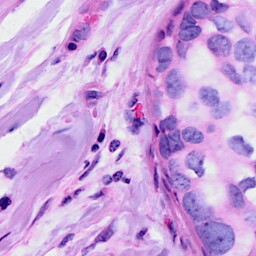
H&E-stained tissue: Breast